Question: let us suppose that we have SVD decomposition of some matrices
'''
[U E V]=svd(X);
'''
and i want to sketch graph of cumulative sum of singular value ,so i have done like this
'''
sigmas=diag(E);
%figure; plot(log10(sigmas)); title('Singular Values (Log10 Scale)');
figure; plot(cumsum(sigmas) / sum(sigmas)); title('Cumulative Percent of Total Sigmas');
'''
and get following graph

i wound to understand this chart,as we see till approximately 4,line is not linear,but after the 4 it became linear,does it means that first four singular value have most impact on the chart?and others effect is just a bit small?thanks in advance
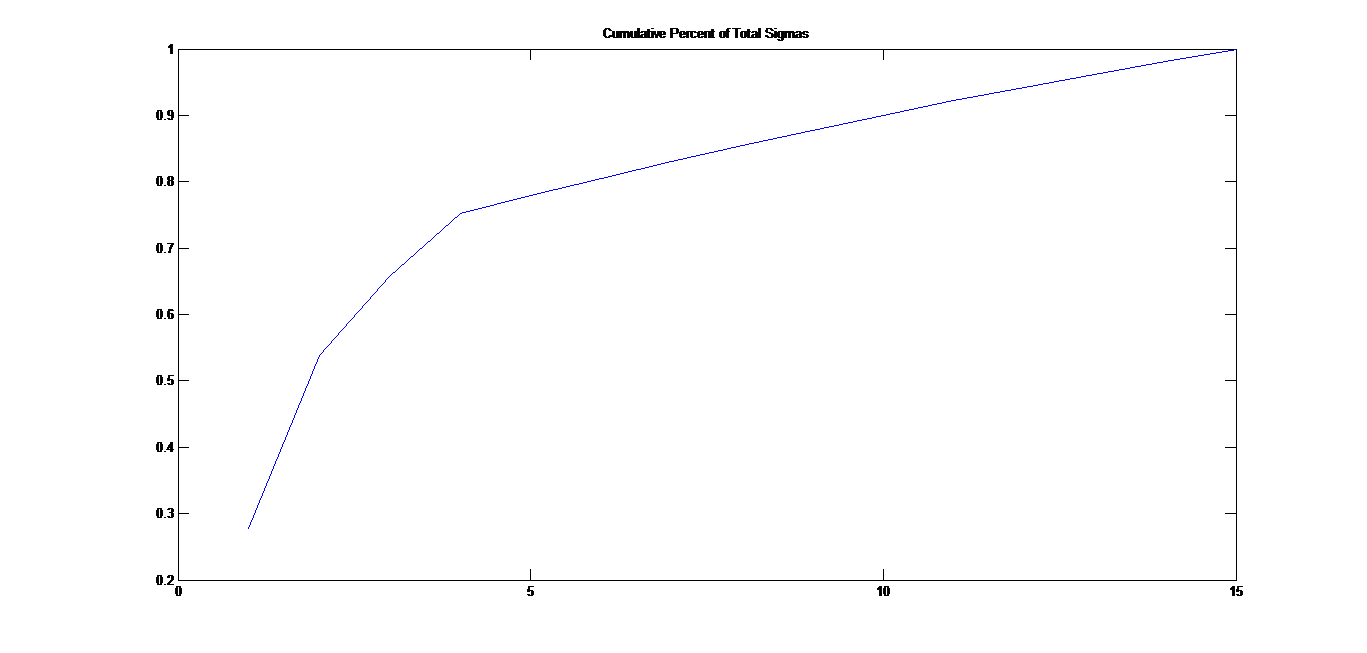
Answer: Without knowing more about the data, I cannot explain the singular values appear the way they do here. However, generally in mathematics, larger singular values imply more "importance" to that data.
I'm not sure why we are looking at the normalized cumulative sum; however, from these results we can infer that there are distinct "groups" of singular values with identical (or nearly identical) values, and that the earlier groups have larger singular values.
Again, without seeing the data, this seems to imply that there are artificial "groupings" within the eigenvectors of the matrix. And, because smaller smaller values give less weight to those eigenvectors, your first singular values represent the more "important" eigenvalues.
It is up to you for your data and application to decide if the effect of later singular values is "small" or not.